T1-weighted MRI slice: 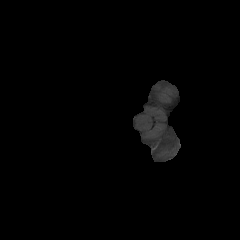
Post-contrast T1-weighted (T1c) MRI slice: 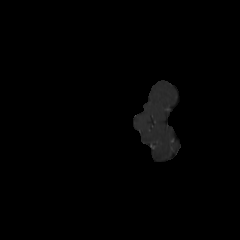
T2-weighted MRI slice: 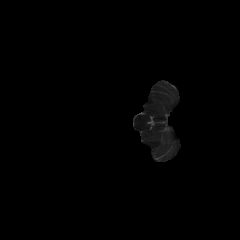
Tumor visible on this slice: no